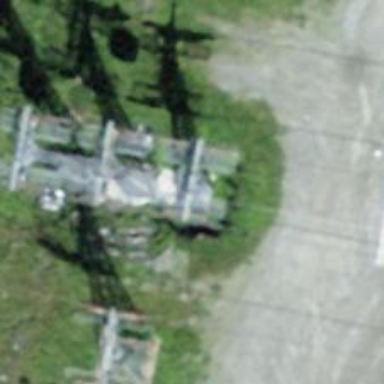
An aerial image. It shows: Pylon for aerialway.